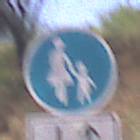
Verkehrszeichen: Gehweg
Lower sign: RichtungsangabeDurchPfeile8
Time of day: Midday
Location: Outdoor (RoadRail)
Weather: Clear
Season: NotSpecified
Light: Natural